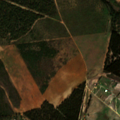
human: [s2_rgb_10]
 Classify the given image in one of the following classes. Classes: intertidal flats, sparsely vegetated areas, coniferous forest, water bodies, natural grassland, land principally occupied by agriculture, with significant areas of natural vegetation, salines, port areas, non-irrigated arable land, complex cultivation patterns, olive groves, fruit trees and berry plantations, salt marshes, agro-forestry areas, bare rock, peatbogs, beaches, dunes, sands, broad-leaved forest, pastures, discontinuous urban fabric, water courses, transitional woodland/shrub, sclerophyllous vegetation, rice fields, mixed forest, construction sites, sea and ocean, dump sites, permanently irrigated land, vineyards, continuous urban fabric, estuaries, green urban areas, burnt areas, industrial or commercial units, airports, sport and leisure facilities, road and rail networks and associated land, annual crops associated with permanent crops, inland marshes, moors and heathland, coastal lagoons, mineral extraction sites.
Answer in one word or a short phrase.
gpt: non-irrigated arable land, complex cultivation patterns, sclerophyllous vegetation, transitional woodland/shrub